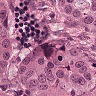
Metastatic tissue present: yes